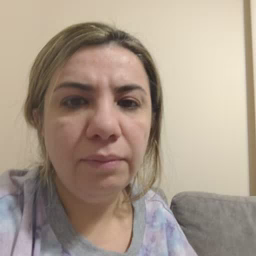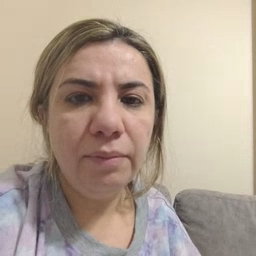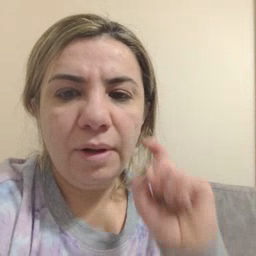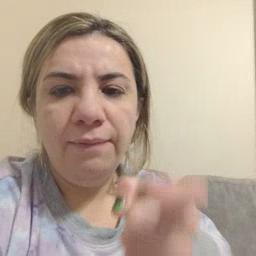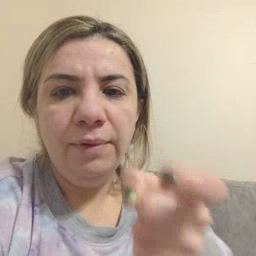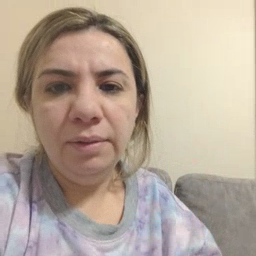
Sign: gift